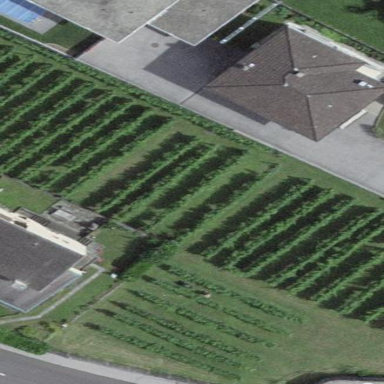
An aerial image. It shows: Vineyard.